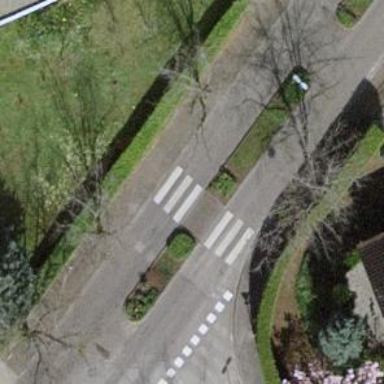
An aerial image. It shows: Zebra crossing with central island.